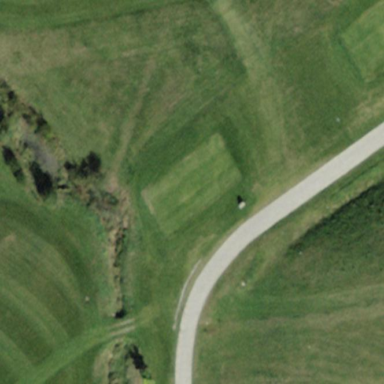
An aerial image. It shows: Golf tee.